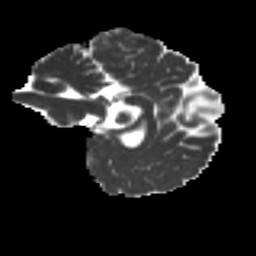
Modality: MD
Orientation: sagittal
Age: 26
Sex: female
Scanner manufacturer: ge
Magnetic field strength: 3 T
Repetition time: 7.8 s
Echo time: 0.0606 s